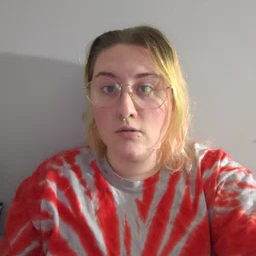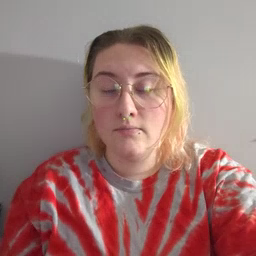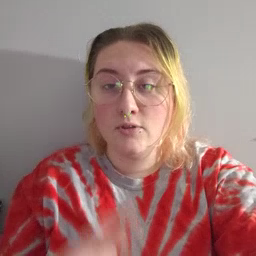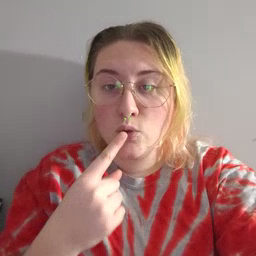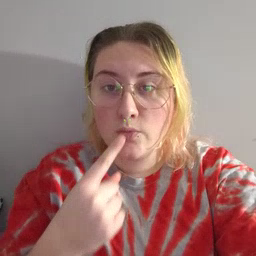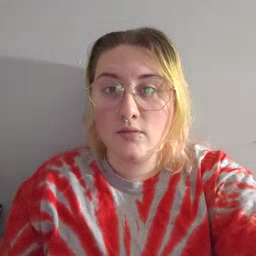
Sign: tooth